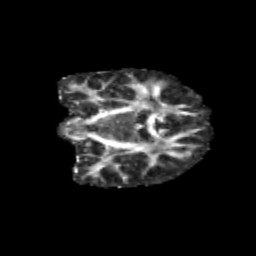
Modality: FA
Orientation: coronal
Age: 9
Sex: male
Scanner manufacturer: siemens
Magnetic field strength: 3 T
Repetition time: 3.8 s
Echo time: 0.07 s